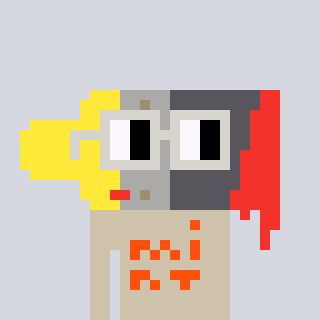
a pixel art character with square light gray glasses, a paintbrush-shaped head and a bege-colored body on a cool background